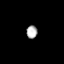
Tissue: prostate
Cell type: T cells
Senescence score: 0.7221
Nuclear area (px): 137
Mean DAPI intensity: 177.467